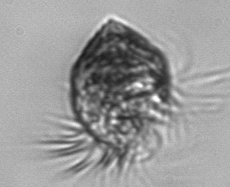
Label: Strombidium_morphotype1